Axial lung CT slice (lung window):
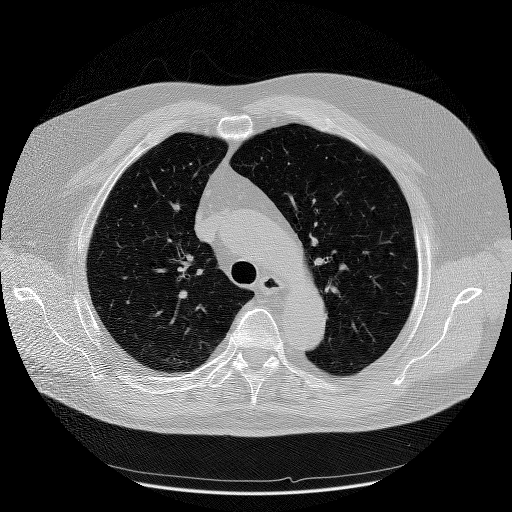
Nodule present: no